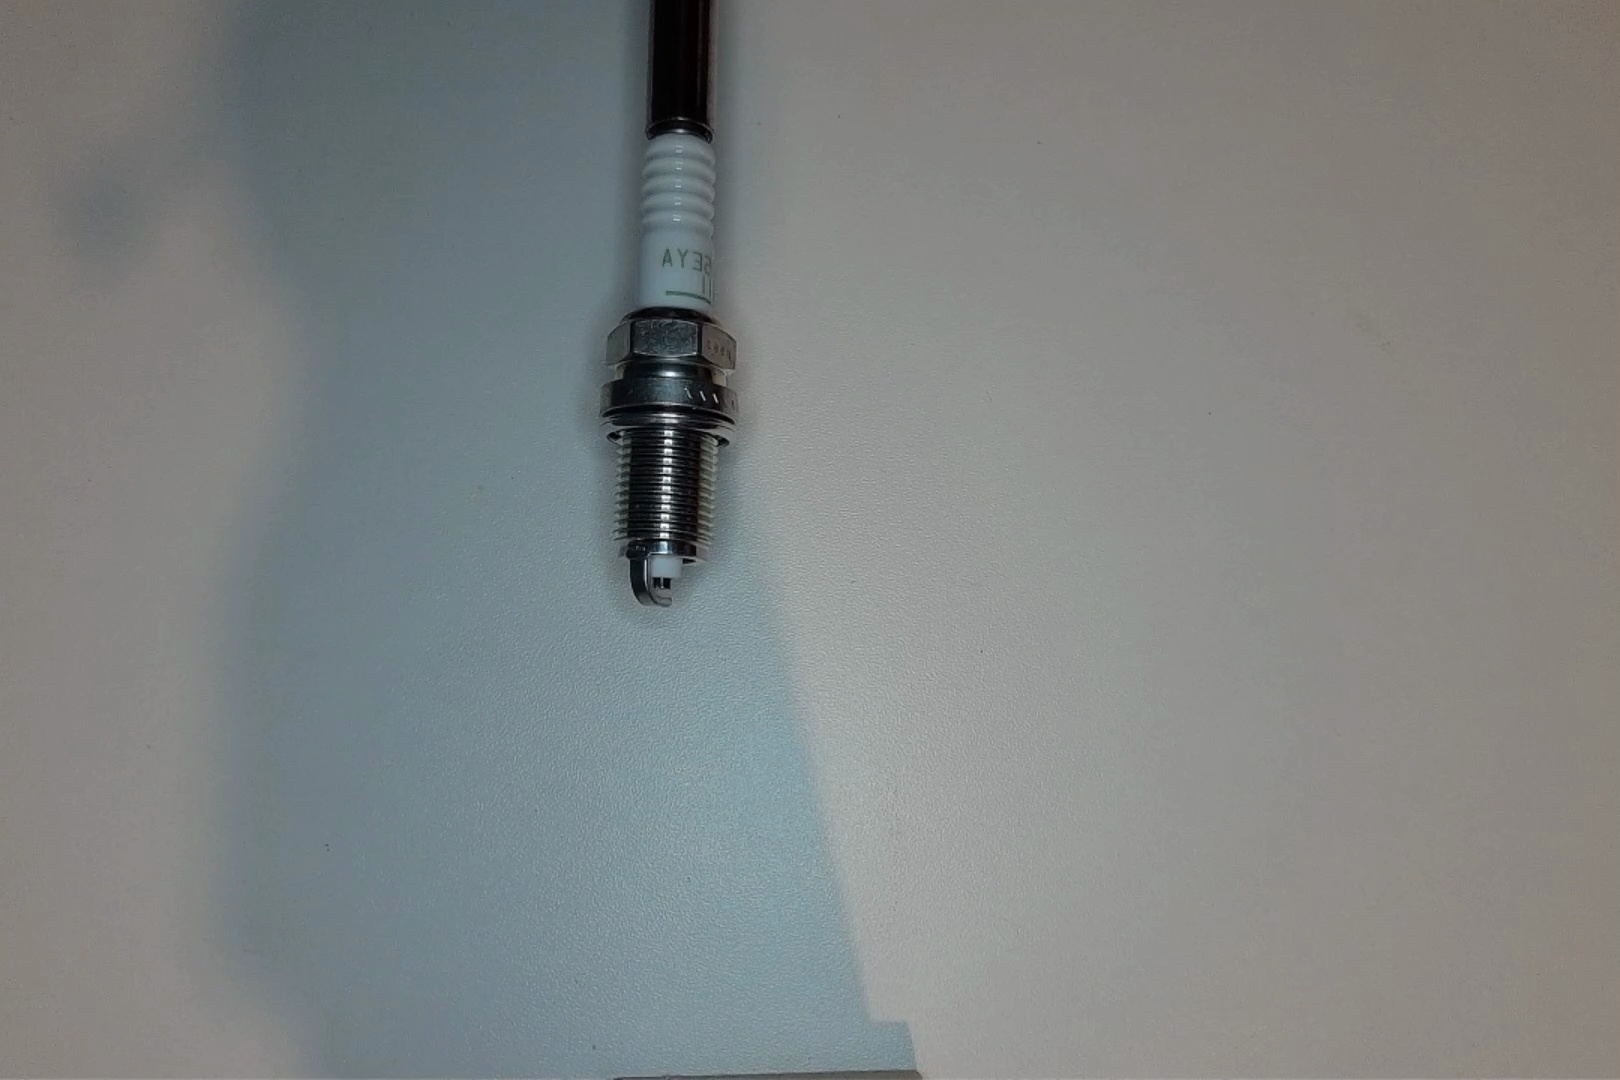
Label: no anomaly